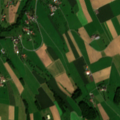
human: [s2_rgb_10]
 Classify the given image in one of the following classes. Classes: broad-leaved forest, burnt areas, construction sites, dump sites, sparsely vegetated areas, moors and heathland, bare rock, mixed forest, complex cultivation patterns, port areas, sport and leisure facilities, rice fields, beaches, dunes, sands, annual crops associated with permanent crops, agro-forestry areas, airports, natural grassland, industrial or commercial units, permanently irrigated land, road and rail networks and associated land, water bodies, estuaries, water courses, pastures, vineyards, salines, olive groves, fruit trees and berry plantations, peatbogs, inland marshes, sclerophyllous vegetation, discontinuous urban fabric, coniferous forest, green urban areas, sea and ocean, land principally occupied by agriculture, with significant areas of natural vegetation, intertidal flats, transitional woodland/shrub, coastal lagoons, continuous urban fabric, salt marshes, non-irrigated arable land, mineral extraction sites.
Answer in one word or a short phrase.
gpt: discontinuous urban fabric, non-irrigated arable land, complex cultivation patterns